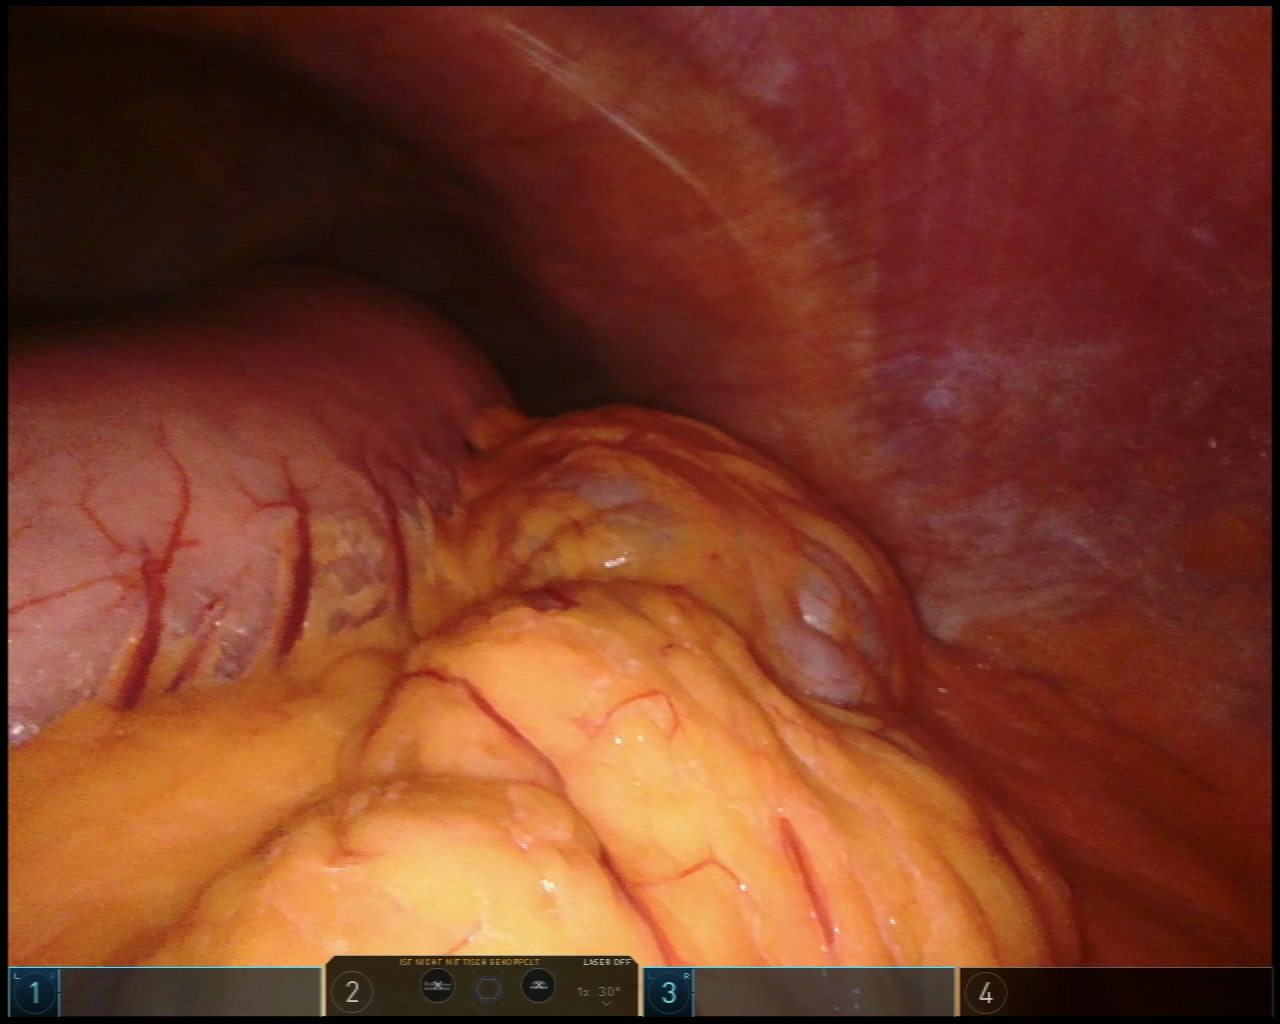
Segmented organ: stomach
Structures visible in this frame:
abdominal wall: yes
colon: yes
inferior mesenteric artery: no
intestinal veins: no
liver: no
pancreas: no
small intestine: no
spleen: no
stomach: yes
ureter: no
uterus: no
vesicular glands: no